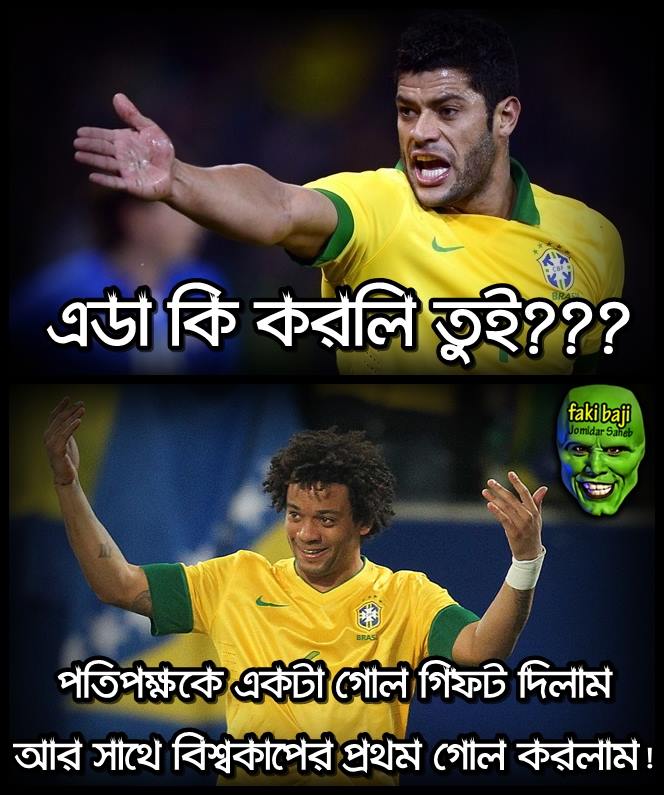
Caption: এডা কি করলি তুই??? পতিপক্ষকে একটা গোল গিফট দিলাম আর সাথে বিশ্বকাপের প্রথম গোল করলাম!
Label: hate